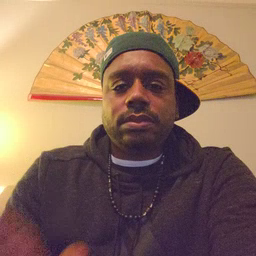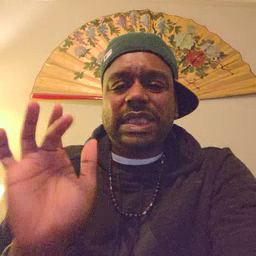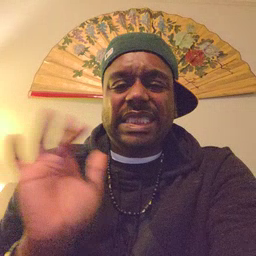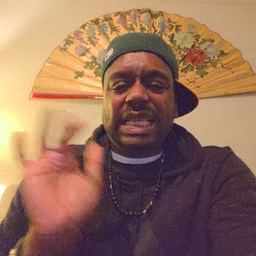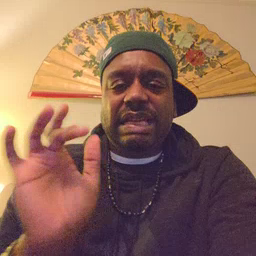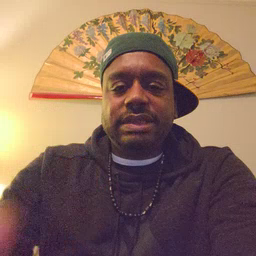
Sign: yucky